Question: Suppose I have a bar plot like
'''
ggplot(mtcars, aes(factor(cyl)))+geom_bar()
'''

Now I want to overlay a horizontal line at count = 5,4,6 for cyl = 4,6,8 respectively. Each line should span the width of the bar on which it's overlaid. How do I accomplish this?
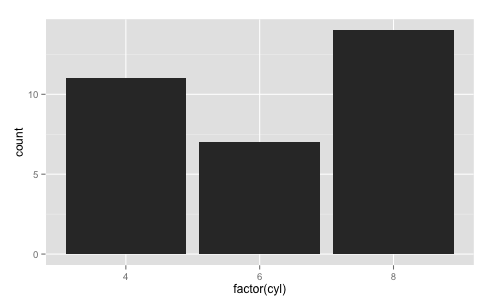
Answer: Firs, put your data of counts in new data frame that have the same column name cyl as in mtcars.
'''
df2<-data.frame(cyl=c(4,6,8),counts=c(5,4,6))
'''
One way to add those lines is to use 'geom_crossbar()' and set 'y', 'ymin' and 'ymax' to the same values of 'counts'.
'''
ggplot(mtcars, aes(factor(cyl)))+geom_bar()+
geom_crossbar(data=df2,aes(x=factor(cyl),
y=counts,ymin=counts,ymax=counts),color="green")
'''
The same can be achieved with 'geom_errorbar()'.
'''
ggplot(mtcars, aes(factor(cyl)))+geom_bar()+
geom_errorbar(data=df2,aes(x=factor(cyl),
ymin=counts,ymax=counts),color="green")
'''